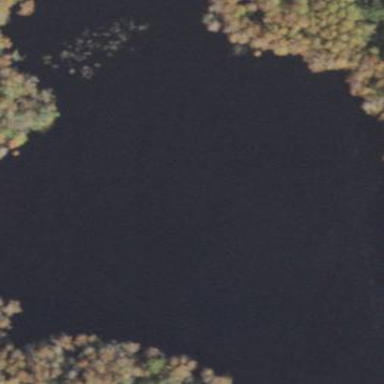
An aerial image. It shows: Serene lake.